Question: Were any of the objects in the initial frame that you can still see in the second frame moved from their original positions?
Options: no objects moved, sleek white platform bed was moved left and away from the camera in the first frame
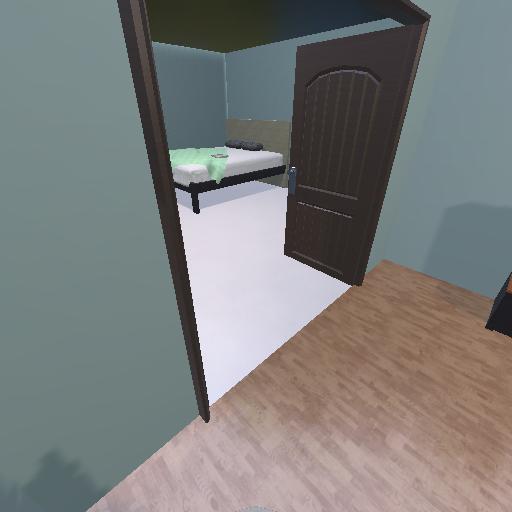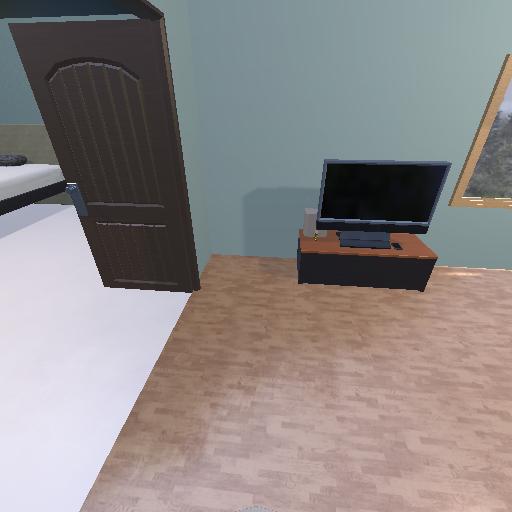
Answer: no objects moved